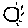
Label: sun